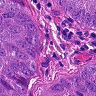
Metastatic tissue present: yes